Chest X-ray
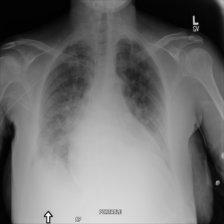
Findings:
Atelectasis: negative
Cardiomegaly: positive
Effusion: negative
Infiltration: negative
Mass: negative
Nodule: negative
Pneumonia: negative
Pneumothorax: negative
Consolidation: negative
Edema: negative
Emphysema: negative
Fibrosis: negative
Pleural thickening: negative
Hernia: negative